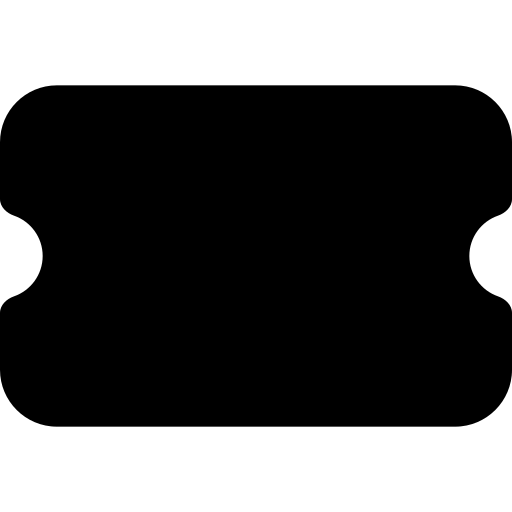
Tags: icon, FontAwesome, fa-icon, solid, ticket, simple